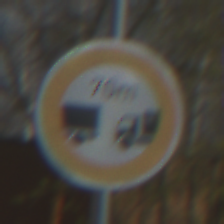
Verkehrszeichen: VerbotUnterschreitenMindestabstand
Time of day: MorningAfternoon
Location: Outdoor (Suburban)
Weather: Clear
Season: NotSpecified
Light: Natural